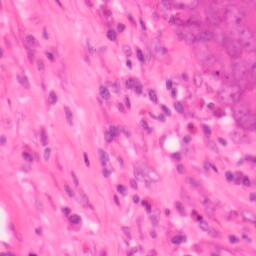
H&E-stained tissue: Colon